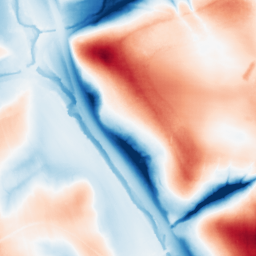
Category: edge_preserving
Decomposition family: guided
Decomposition parameters: radius: 32
eps: 1
Upsampling method: sinc_hamming
Upsampling parameters: scale: 2
kernel_size: 4
Upsampling scale: 2